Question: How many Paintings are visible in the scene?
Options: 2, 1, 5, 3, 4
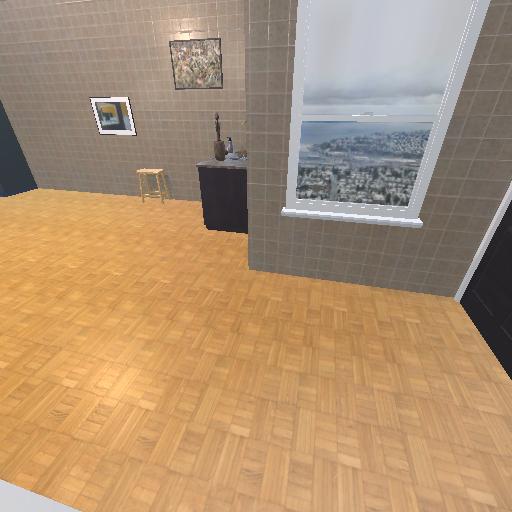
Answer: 2